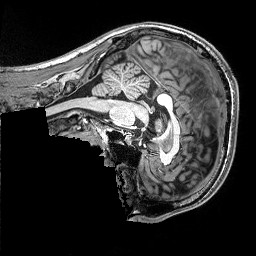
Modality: T1w
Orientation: sagittal
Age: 32
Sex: male